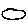
Label: circle